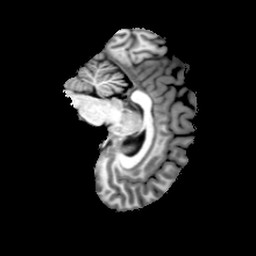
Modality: T1w
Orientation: sagittal
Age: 21
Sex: female
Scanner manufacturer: philips
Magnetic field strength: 3 T
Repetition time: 0.0082 s
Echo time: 0.0037 s